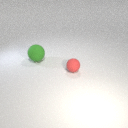
large green rubber sphere to the left of small red rubber sphere